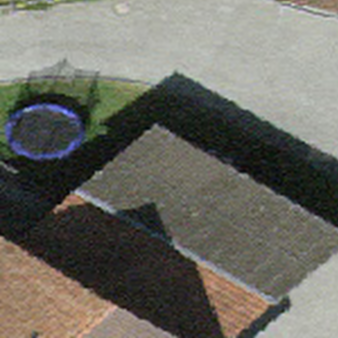
Label: other